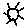
Label: sun